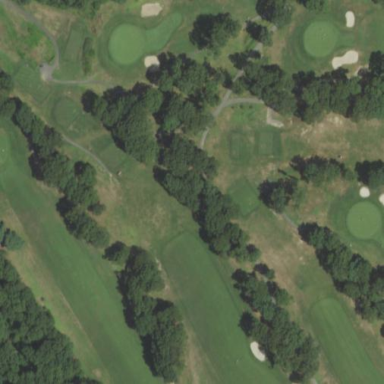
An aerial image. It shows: Grassy area designated as golf fairway.